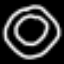
Label: donut